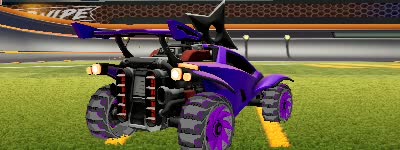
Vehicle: octane